Aerial crown-view tile of a tropical tree (Barro Colorado Island, Panama), acquired 20240813:
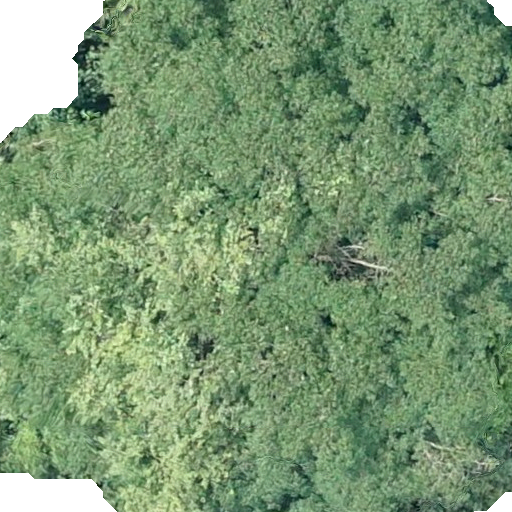
Species: Hura crepitans
GBIF accepted scientific name: Hura crepitans
Crown area: 501.412 m²